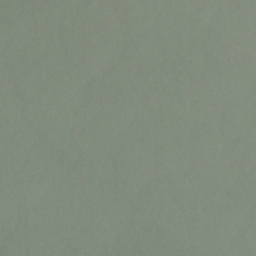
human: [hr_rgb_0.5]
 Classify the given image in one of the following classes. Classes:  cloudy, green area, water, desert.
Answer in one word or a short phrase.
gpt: cloudy